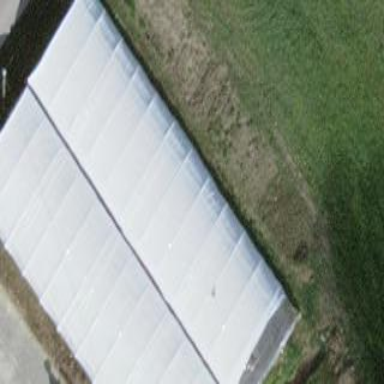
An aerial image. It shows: Area dedicated to greenhouse horticulture.